Field crop: tomato
Growth stage: 2
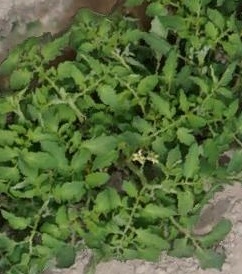
Species: tomato